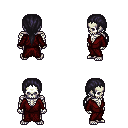
a pixel art fantasy rpg character, male body template, skeleton, red robe, teal pants, raven ponytail hairstyle, four views (front, back, left, right), 2x2 character sprite sheet, small pixel art, hard edges, no anti-aliasing